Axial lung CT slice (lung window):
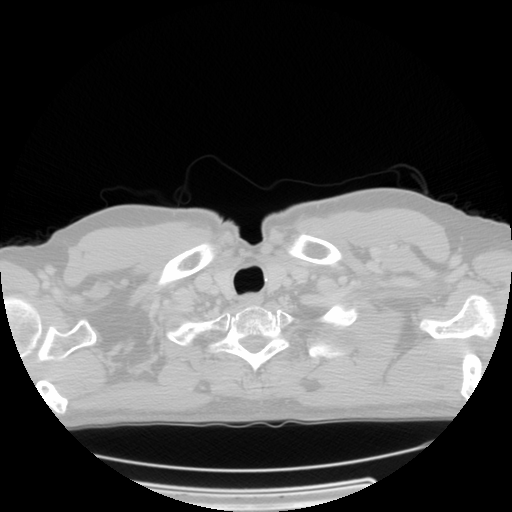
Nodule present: no